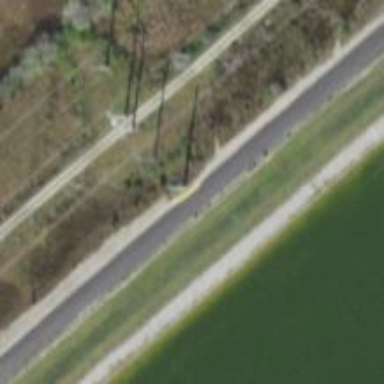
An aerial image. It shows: Power pole.